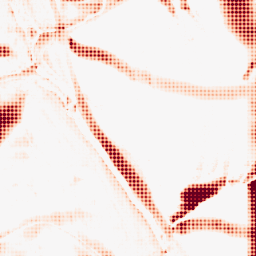
Category: morphological
Decomposition family: morphological_rect
Decomposition parameters: operation: opening
width: 50
height: 20
Upsampling method: sinc_blackman
Upsampling parameters: scale: 8
kernel_size: 8
Upsampling scale: 8